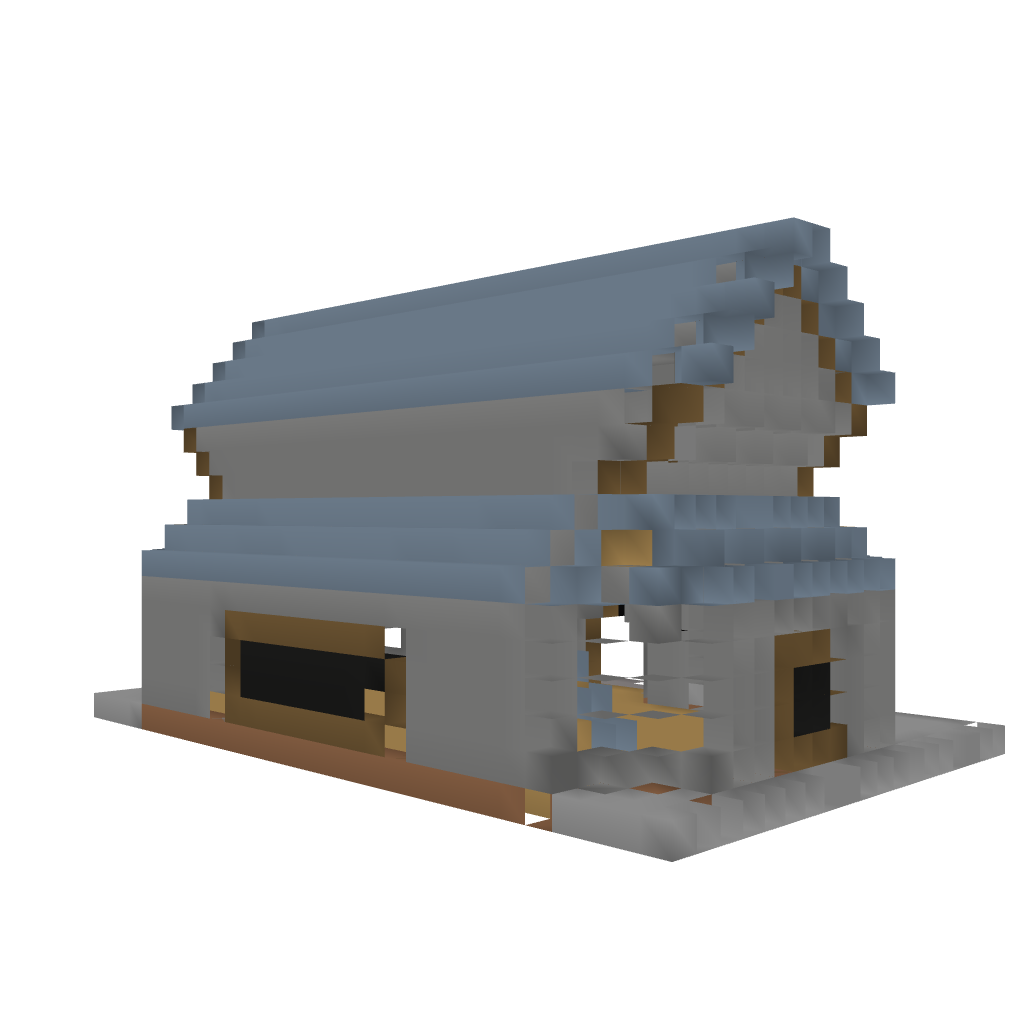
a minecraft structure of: Medival Home